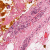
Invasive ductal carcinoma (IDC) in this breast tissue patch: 0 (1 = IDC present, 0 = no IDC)